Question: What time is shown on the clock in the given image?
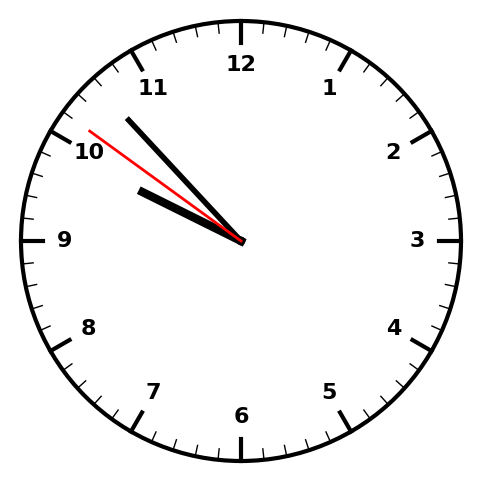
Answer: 09:52:51